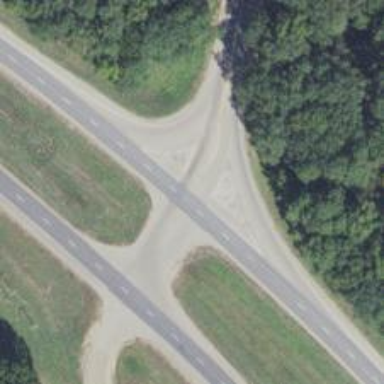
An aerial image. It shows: Trunk highway.